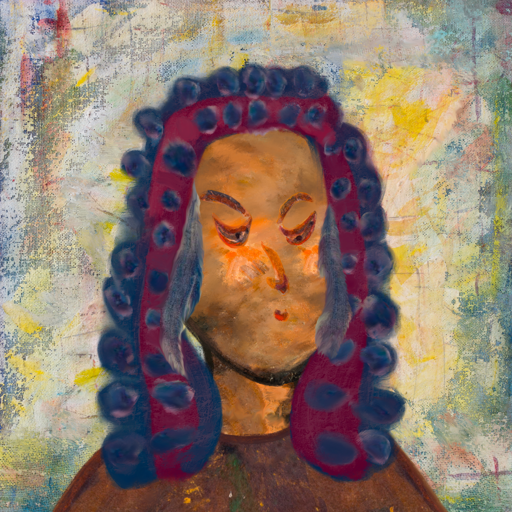
Background: Irani, Head And Neck Side: Gypsy_Queen, Face Side: Hypocrite, Bust: Comrade, Hair Side: Hill_Girl, Head Accessory: Blank, Second Necklace: Blank, Necklace: Blank, Baby: Blank